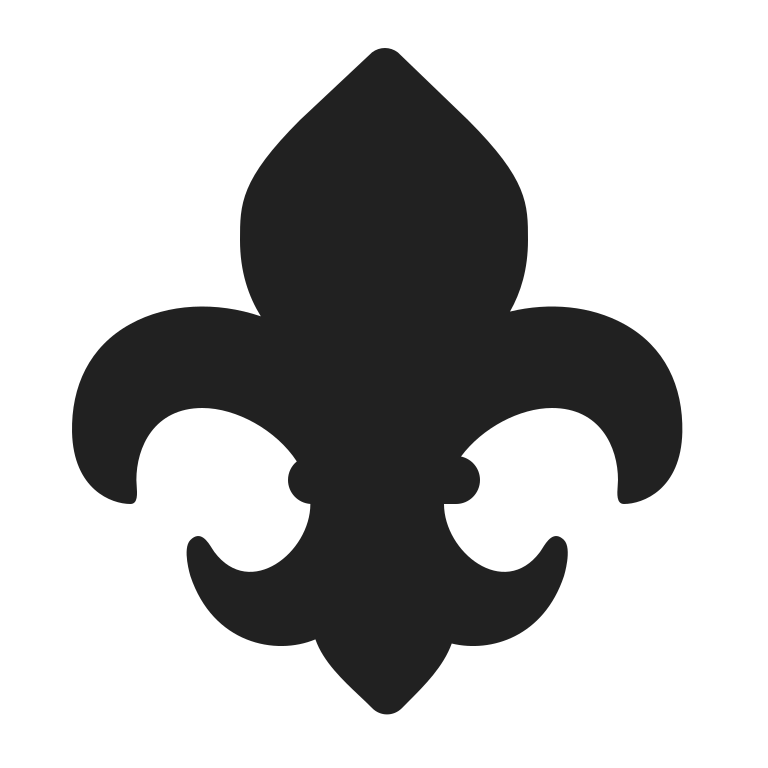
fleur de lis high contrast